Question: I tried to use the ZipKit framework (<URL> with no success. Hope somebody can help me with it:
1/ I used to get sources
2/ I build the project (Release build)
3/ After doing this there was created in the build folder the new folder
4/ I have created a new test project for the iPad 3.2 (XCode 3.2.4)
5/ I have drag&dropped the folder created in the step 3) into section on my new test project
6/ In section I have created new and I drag&drop the from section to the new folder.
7/ Then I build and run the project.
The project cannot be even started, it is being closed after I press the project icon - so I must do something terribly wrong. In the console output I can see the error - it is pretty clear what is missing, but I do not know what to do with that... Might be some XCode expert or someone, who used the ZipKit can help me - this must some really stupid mistake I am doing...
There is the console output:
'''
dyld: Library not loaded: @rpath/Frameworks/ZipKit.framework/Versions/A/ZipKit
Referenced from: /Users/sten/Library/Application Support/iPhone Simulator/3.2/Applications/3C51FC4F-0E85-48D2-BC68-D01ADD73DAE1/ZipExample.app/ZipExample
Reason: image not found
Failed to launch simulated application: iPhone Simulator failed to find the process ID of com.yourcompany.ZipExample.
'''
BTW - I have tried to run the example provided with the framework and it works perfectly...
Thanks a lot
BR
STeN
There is the screenshot of my test project - on the left side you can see the ZipKit.framework I drag&drop into my project:

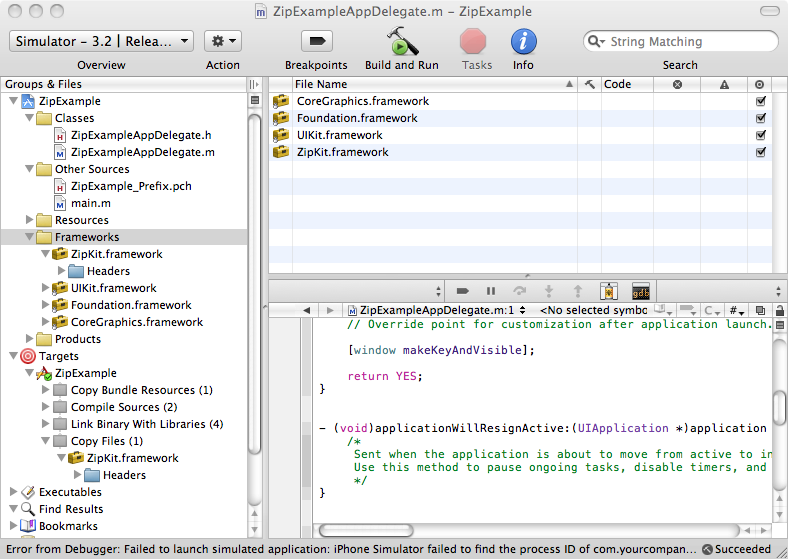
Answer: You should go back and read it again.
The "traditional way" is the right way to do this - Apple don't allow iOS applications with external frameworks like this - you want to link against the static library instead using the process described under "Static Library Target".